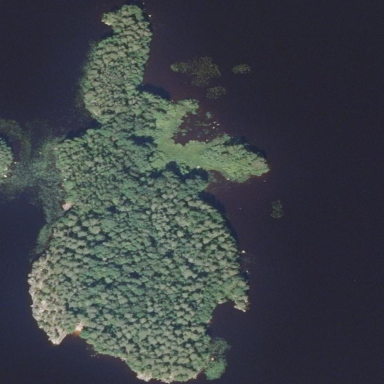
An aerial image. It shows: Island covered with woodland.